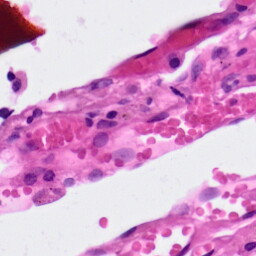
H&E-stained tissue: Lung